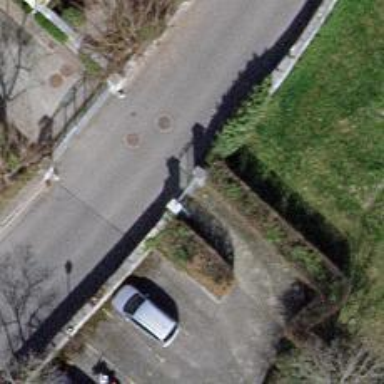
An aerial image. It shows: Entrance with barrier.